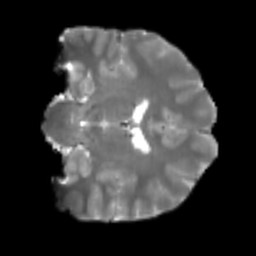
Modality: T2w
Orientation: coronal
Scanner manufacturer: siemens
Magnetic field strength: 3 T
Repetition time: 4 s
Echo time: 0.0594 s